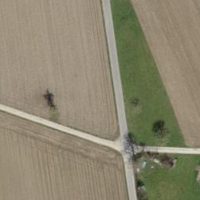
EUNIS habitat code: 52
Species observed at this site:
Beta vulgaris